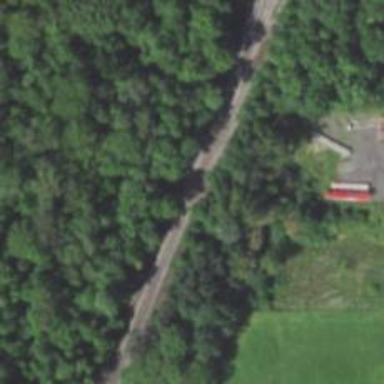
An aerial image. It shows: Railway track.